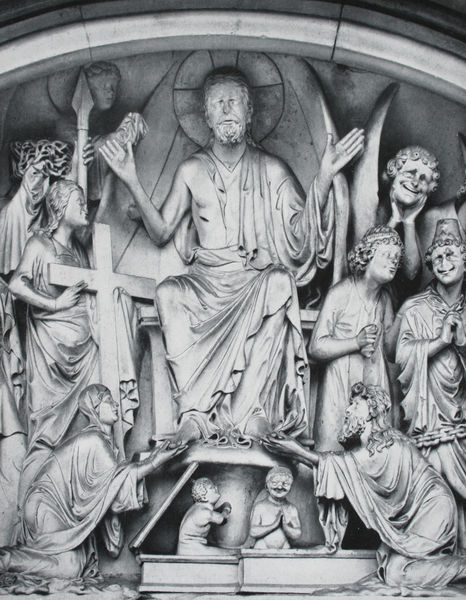
Titel: Fürstenportal, Christus des "Weltgerichts"
Standort: Bamberg
Institution: Dom
Schlagwörter: flügel, gruppe, mann, schatten, umhang, menschen, frau, geste, grau, licht, marmor, männer, schwarz, weiss, schleier, bart, gericht, gesichter, richter, arme, falten, stein, hände, türbogen, kirche, gewand, haare, gotik, locken, kinder, engel, skulptur, lächeln, relief, füße, bogen, kette, rundbogen, lanze, thron, falte, detail, faltenwurf, podest, knie, foto, fotografie, lachen, kreuz, ketten, knien, soldat, beten, gebet, photo, portal, gestus, heiligenschein, sarg, nimbus, gotisch, christus, jesus, jüngstes gericht, verdammte, kniend, knieende, romanik, segen, segnen, segnung, heiliger, speer, jünger, heilig, maria, anbetung, bittende, schwamm, fratze, bildhauer, tympanon, johannes der täufer, stifter, bogenfeld, kreuznimbus, mandorla, segensgestus, apostel, figurengruppe, sperr, gottvater, särge, thronend, weltenrichter, weltgericht, sünder, segnend, halbrelief, weltenherrscher, demutshaltung, bamberg, sargdeckel, ergebung, portalschmuck, auferstehende, aufersteheng, chridtud, kahedrale, mittelfigur sitz, füsse werden gehalten, selige, figurenfruppe